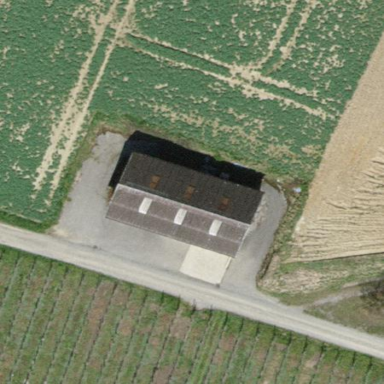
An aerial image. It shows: Shed.